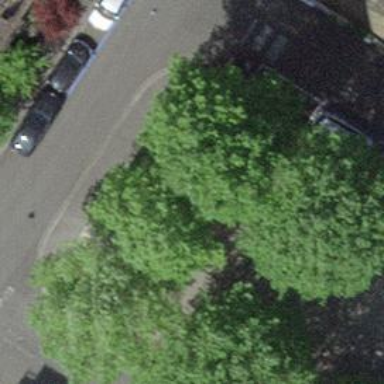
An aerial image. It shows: Park with broadleaved deciduous trees.